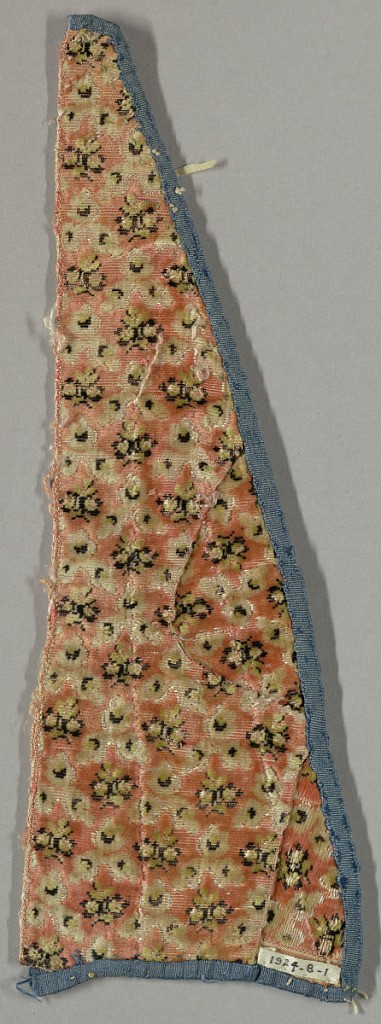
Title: Fragment
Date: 18th century
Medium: silk Technique: cut supplementary warp pile (velvet)
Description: Small triangular fragment with a pink ground covered in tiny floral sprays of green, black and white. Bound on three sides with blue silk ribbon.